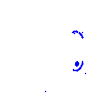
Particle: electron